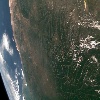
Label: land